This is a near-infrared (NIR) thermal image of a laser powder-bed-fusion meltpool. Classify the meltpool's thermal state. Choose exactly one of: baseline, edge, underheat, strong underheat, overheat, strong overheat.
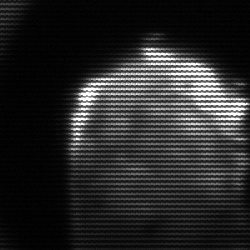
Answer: edge